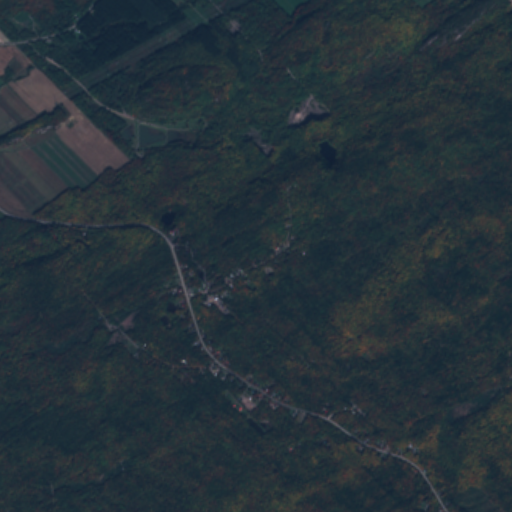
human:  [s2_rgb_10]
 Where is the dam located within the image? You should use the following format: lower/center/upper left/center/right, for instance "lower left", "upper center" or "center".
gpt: The dam is located in the upper left of the image.
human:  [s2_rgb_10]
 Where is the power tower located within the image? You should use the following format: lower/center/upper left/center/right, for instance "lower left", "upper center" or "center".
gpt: The power tower is located in the upper left of the image.
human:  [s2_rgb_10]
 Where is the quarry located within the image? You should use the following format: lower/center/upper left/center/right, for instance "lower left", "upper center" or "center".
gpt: The quarry is located in the upper center of the image.
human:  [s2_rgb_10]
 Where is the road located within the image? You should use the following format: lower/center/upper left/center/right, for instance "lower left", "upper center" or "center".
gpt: There is no road in the image.